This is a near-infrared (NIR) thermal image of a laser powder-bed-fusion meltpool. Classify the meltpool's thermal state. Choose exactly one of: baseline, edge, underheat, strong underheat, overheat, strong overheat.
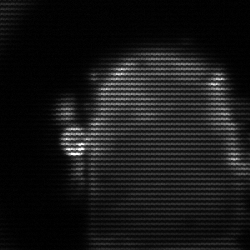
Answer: baseline